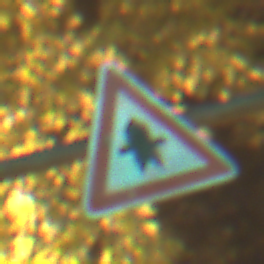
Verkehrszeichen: Vorfahrt
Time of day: Night
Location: Outdoor (Urban)
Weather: PartlyCloudy
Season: NotSpecified
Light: Artificial